Current action and preconditions to check: trajectory_clear

Your task: For each precondition in the list above, predict whether it will hold at this action.

Consider the current scene as observed from the mobile robot's camera, and analyze the predicted future states of all dynamic agents (e.g., people, animals, vehicles, or any moving entities) within the NEXT SECOND.

IMPORTANT: Only answer "very likely" if you are absolutely certain—based on strong, clear evidence—that a dynamic agent will violate the precondition in the predicted future state. Do NOT answer "very likely" for unlikely, ambiguous, or low-probability risks.

Ask yourself for each precondition: Is there a high probability, with clear and convincing evidence, that the predicted future states of any dynamic agent will interfere with the predicted future state of the currently executing action within the NEXT SECOND, causing that precondition to fail?

Assess the risk level based on these predictions. Use "likely" or "very likely" if motions create a clear risk of interference.

Use "neutral" or "improbable" if agents are nearby but their predicted paths are clearly diverging or non-conflicting.

Failure Risk Categories: "very improbable", "improbable", "neutral", "likely", "very likely"

Answer Format: Output ONLY the probability_of_failure value from these categories: "very improbable", "improbable", "neutral", "likely", "very likely"

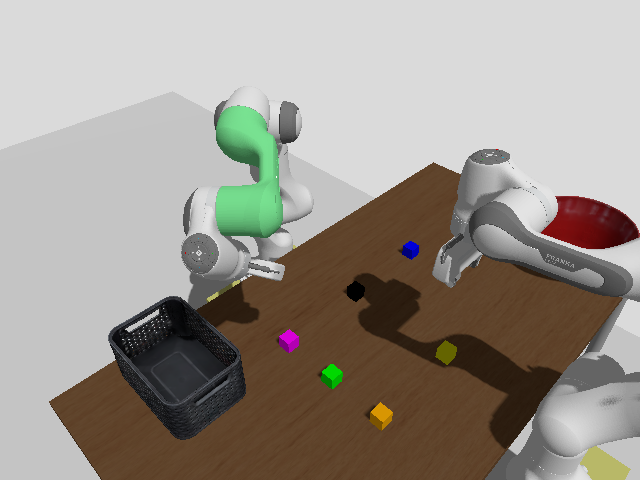

Answer: very improbable